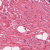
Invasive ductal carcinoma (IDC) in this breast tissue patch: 0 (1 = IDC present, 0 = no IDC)